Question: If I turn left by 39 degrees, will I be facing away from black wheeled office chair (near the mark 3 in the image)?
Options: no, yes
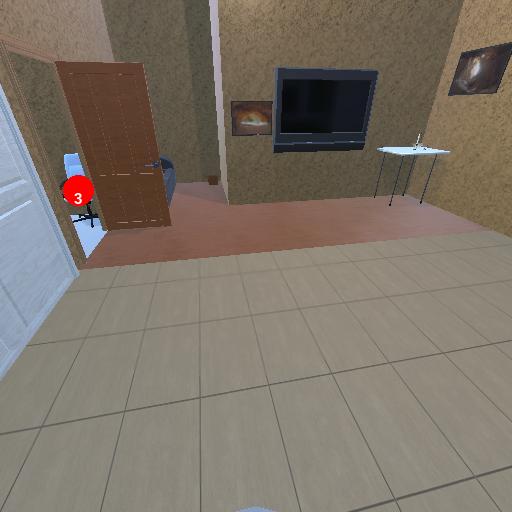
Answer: no